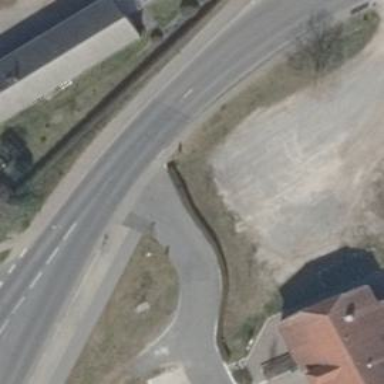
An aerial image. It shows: Asphalt path.